Question: im trying to set up a button that the user can press to take them to the next letter of the alphabet. I previously achieved this by creating 26 different classes and it was just too much time to achieve.
The green arrows LEFT AND RIGHT will be used to take the user to the previous or next letter from the letter that they are currently viewing.
I have tried using cases, if conditions and now run out of ideas ?
Its a simple issue with a complex side to it, all i want is to change the image and sound as the user clicks each letter. If you can help in any way it would actually resolve more than this one issue i have brought up. Thanks in advance.
Photo of the GUI.

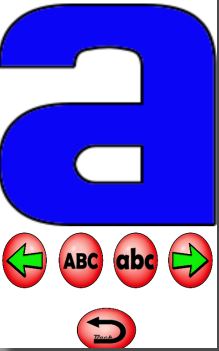
Answer: I hope this is what you're after. Assuming you have a set of 26 images, each representing a letter of the alphabet, you can define them in an int array like this (I've only gone so far as "d" for this example):
'''
int[] images = {R.drawable.a, R.drawable.b, R.drawable.c, R.drawable.d};
'''
Your ImageView, for example, is:
'''
ImageView letter = (ImageView) findViewById(R.id.letter);
'''
An integer to set the previous/next image based on the index of int[] images:
'''
int index;
'''
Assuming your back/next buttons are backBtn and nextBtn, set up onClick listeners which will set the value of "index" on each click (we check that the onClick only executes if the value of index is within the bounds of int[] images (from 0 to images.length):
'''
backBtn.setOnClickListener(new OnClickListener() {
@Override
public void onClick(View v) {
if (index > 0) {
letter.setImageResource(images[index]);
index -= 1;
}
}
});
nextBtn.setOnClickListener(new OnClickListener() {
@Override
public void onClick(View v) {
if (index < images.length) {
letter.setImageResource(images[index]);
index += 1;
}
}
});
'''
I didn't test any of this but I think it should work. Hopefully I didn't misunderstand you again ;)